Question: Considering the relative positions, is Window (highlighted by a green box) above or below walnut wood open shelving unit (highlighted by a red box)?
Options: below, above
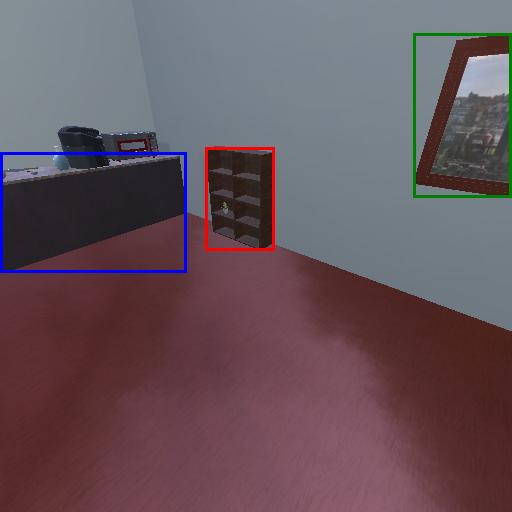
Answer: below